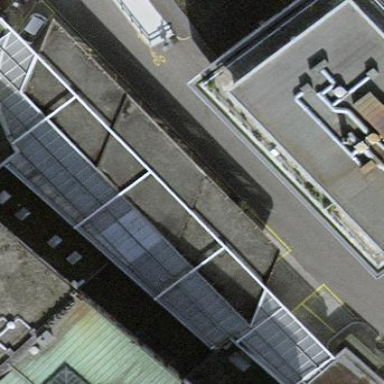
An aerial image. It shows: View of roof of building.